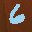
Label: 6